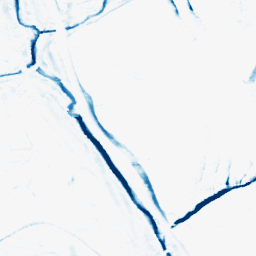
Category: morphological
Decomposition family: morphological_rect
Decomposition parameters: operation: closing
width: 10
height: 5
Upsampling method: linear_exact
Upsampling parameters: scale: 4
Upsampling scale: 4